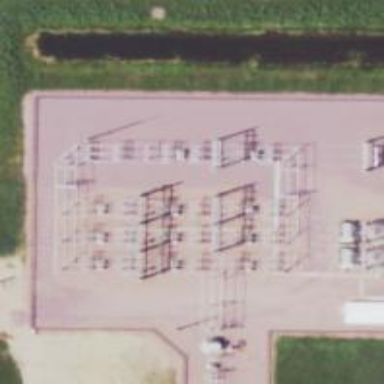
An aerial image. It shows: Switch used for power control.